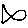
Label: fish